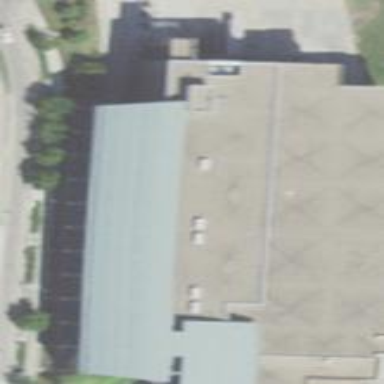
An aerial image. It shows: Part of building.